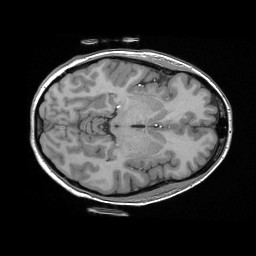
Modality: T1w
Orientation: axial